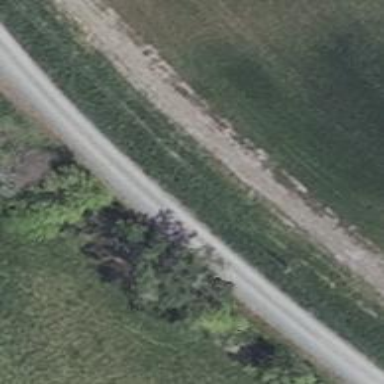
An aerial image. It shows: Gravel track with grade 2 quality.